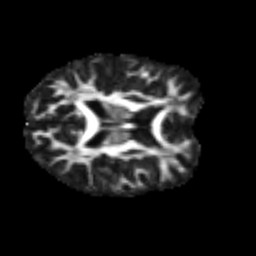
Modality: FA
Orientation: axial
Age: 20
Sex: female
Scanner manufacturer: siemens
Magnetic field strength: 3 T
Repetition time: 2.3 s
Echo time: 0.085 s